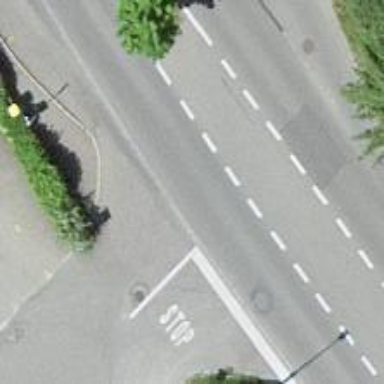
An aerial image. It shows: Stop road.